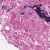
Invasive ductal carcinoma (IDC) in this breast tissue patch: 0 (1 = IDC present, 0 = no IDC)